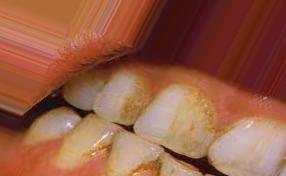
Condition: Tooth Discoloration